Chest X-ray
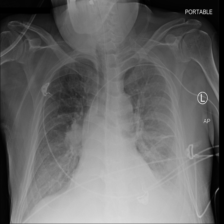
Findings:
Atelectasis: negative
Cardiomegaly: negative
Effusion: positive
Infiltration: negative
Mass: negative
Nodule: negative
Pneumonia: negative
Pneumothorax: negative
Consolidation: negative
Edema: negative
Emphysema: negative
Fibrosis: negative
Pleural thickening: negative
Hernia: negative